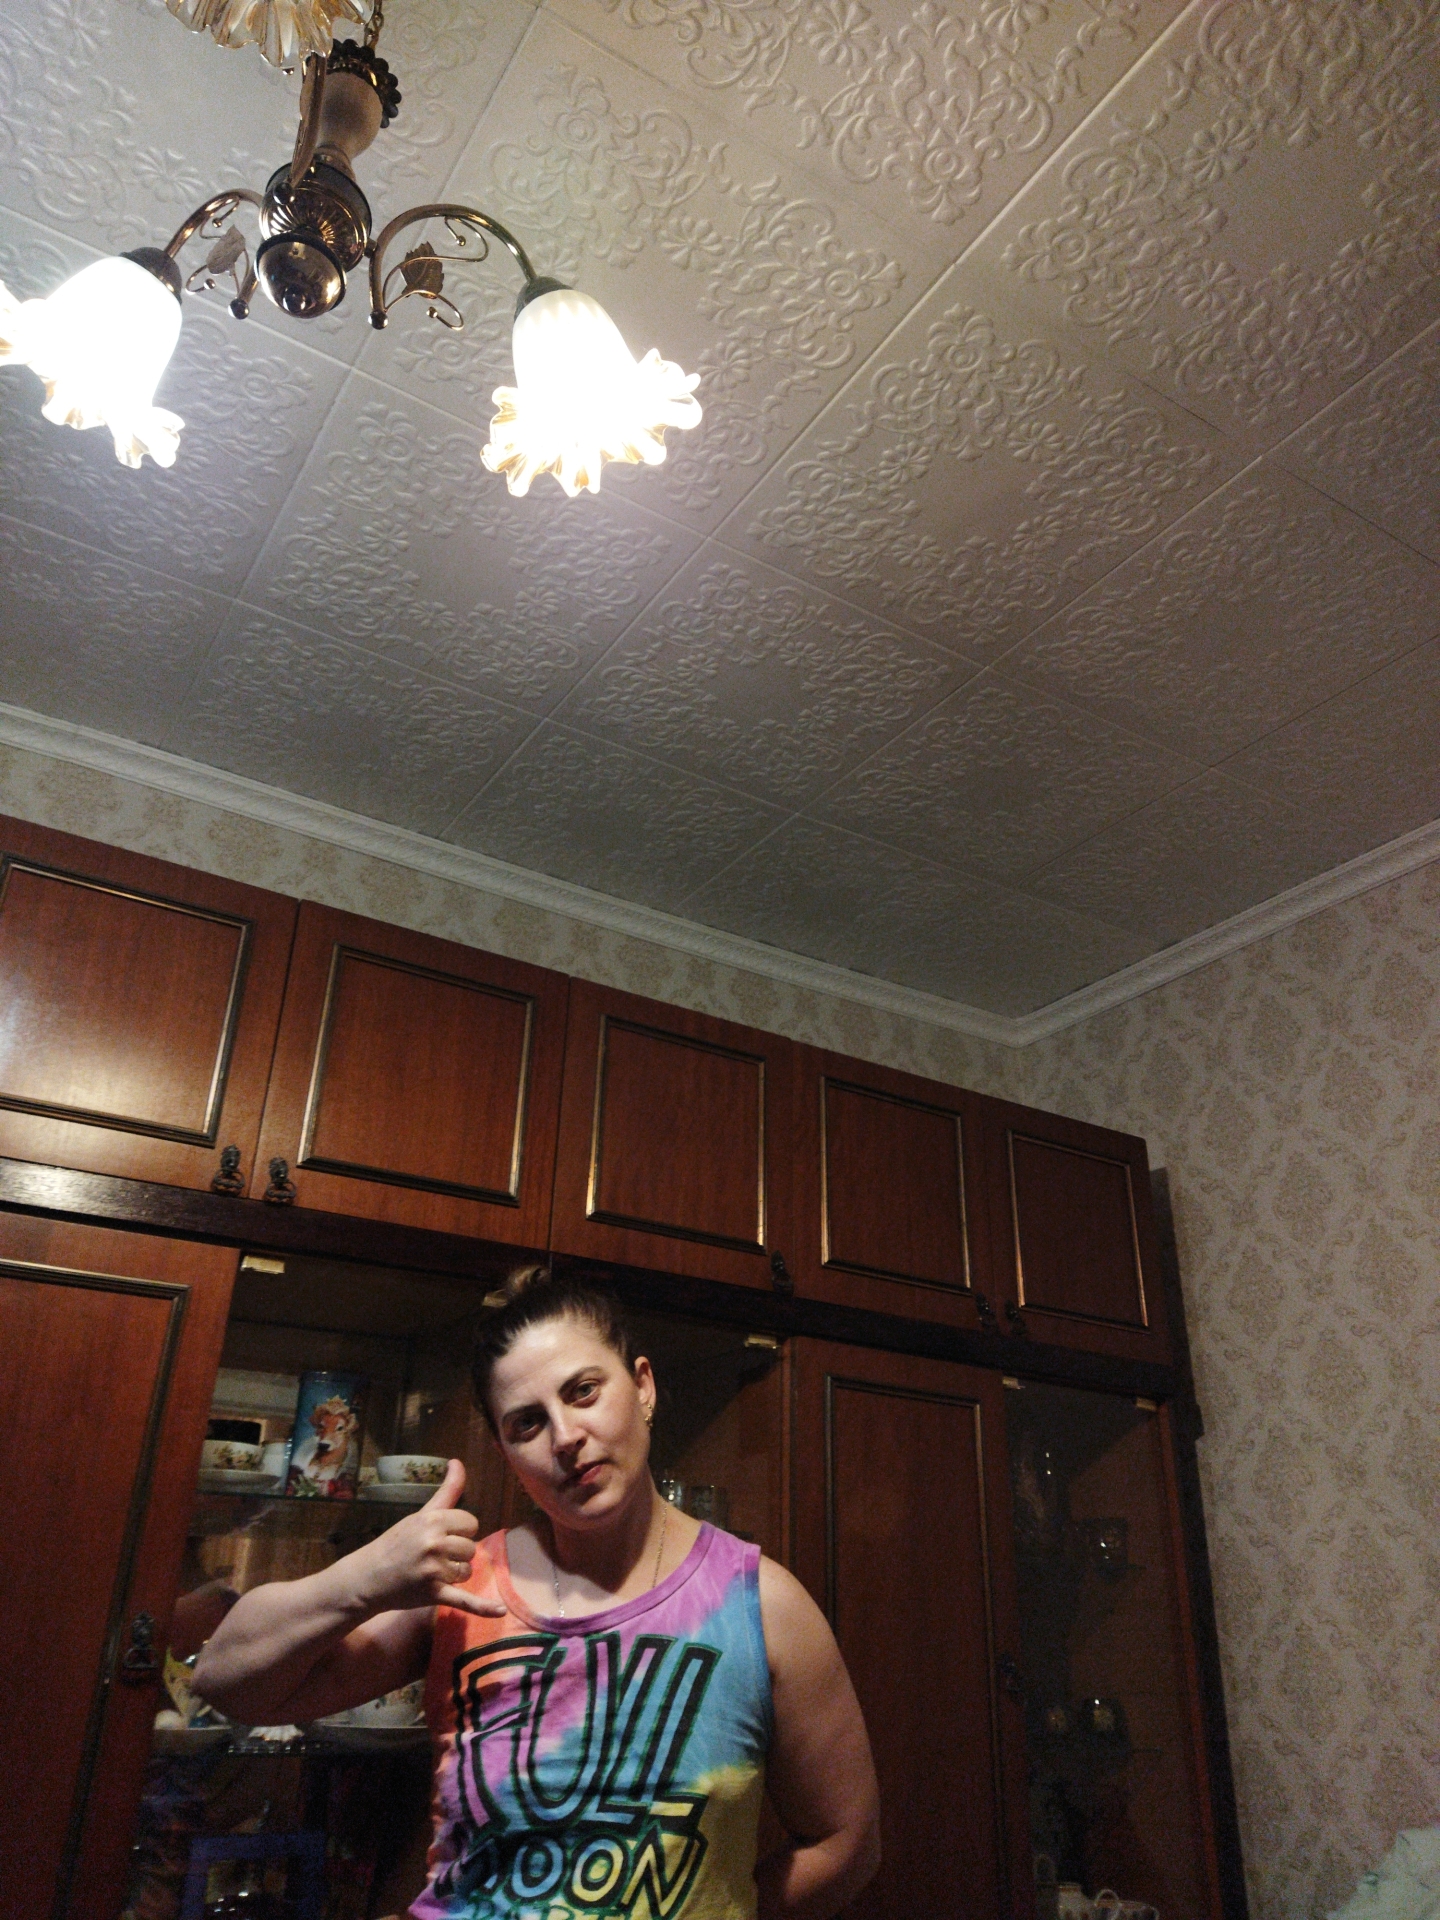
Label: noise